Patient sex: M
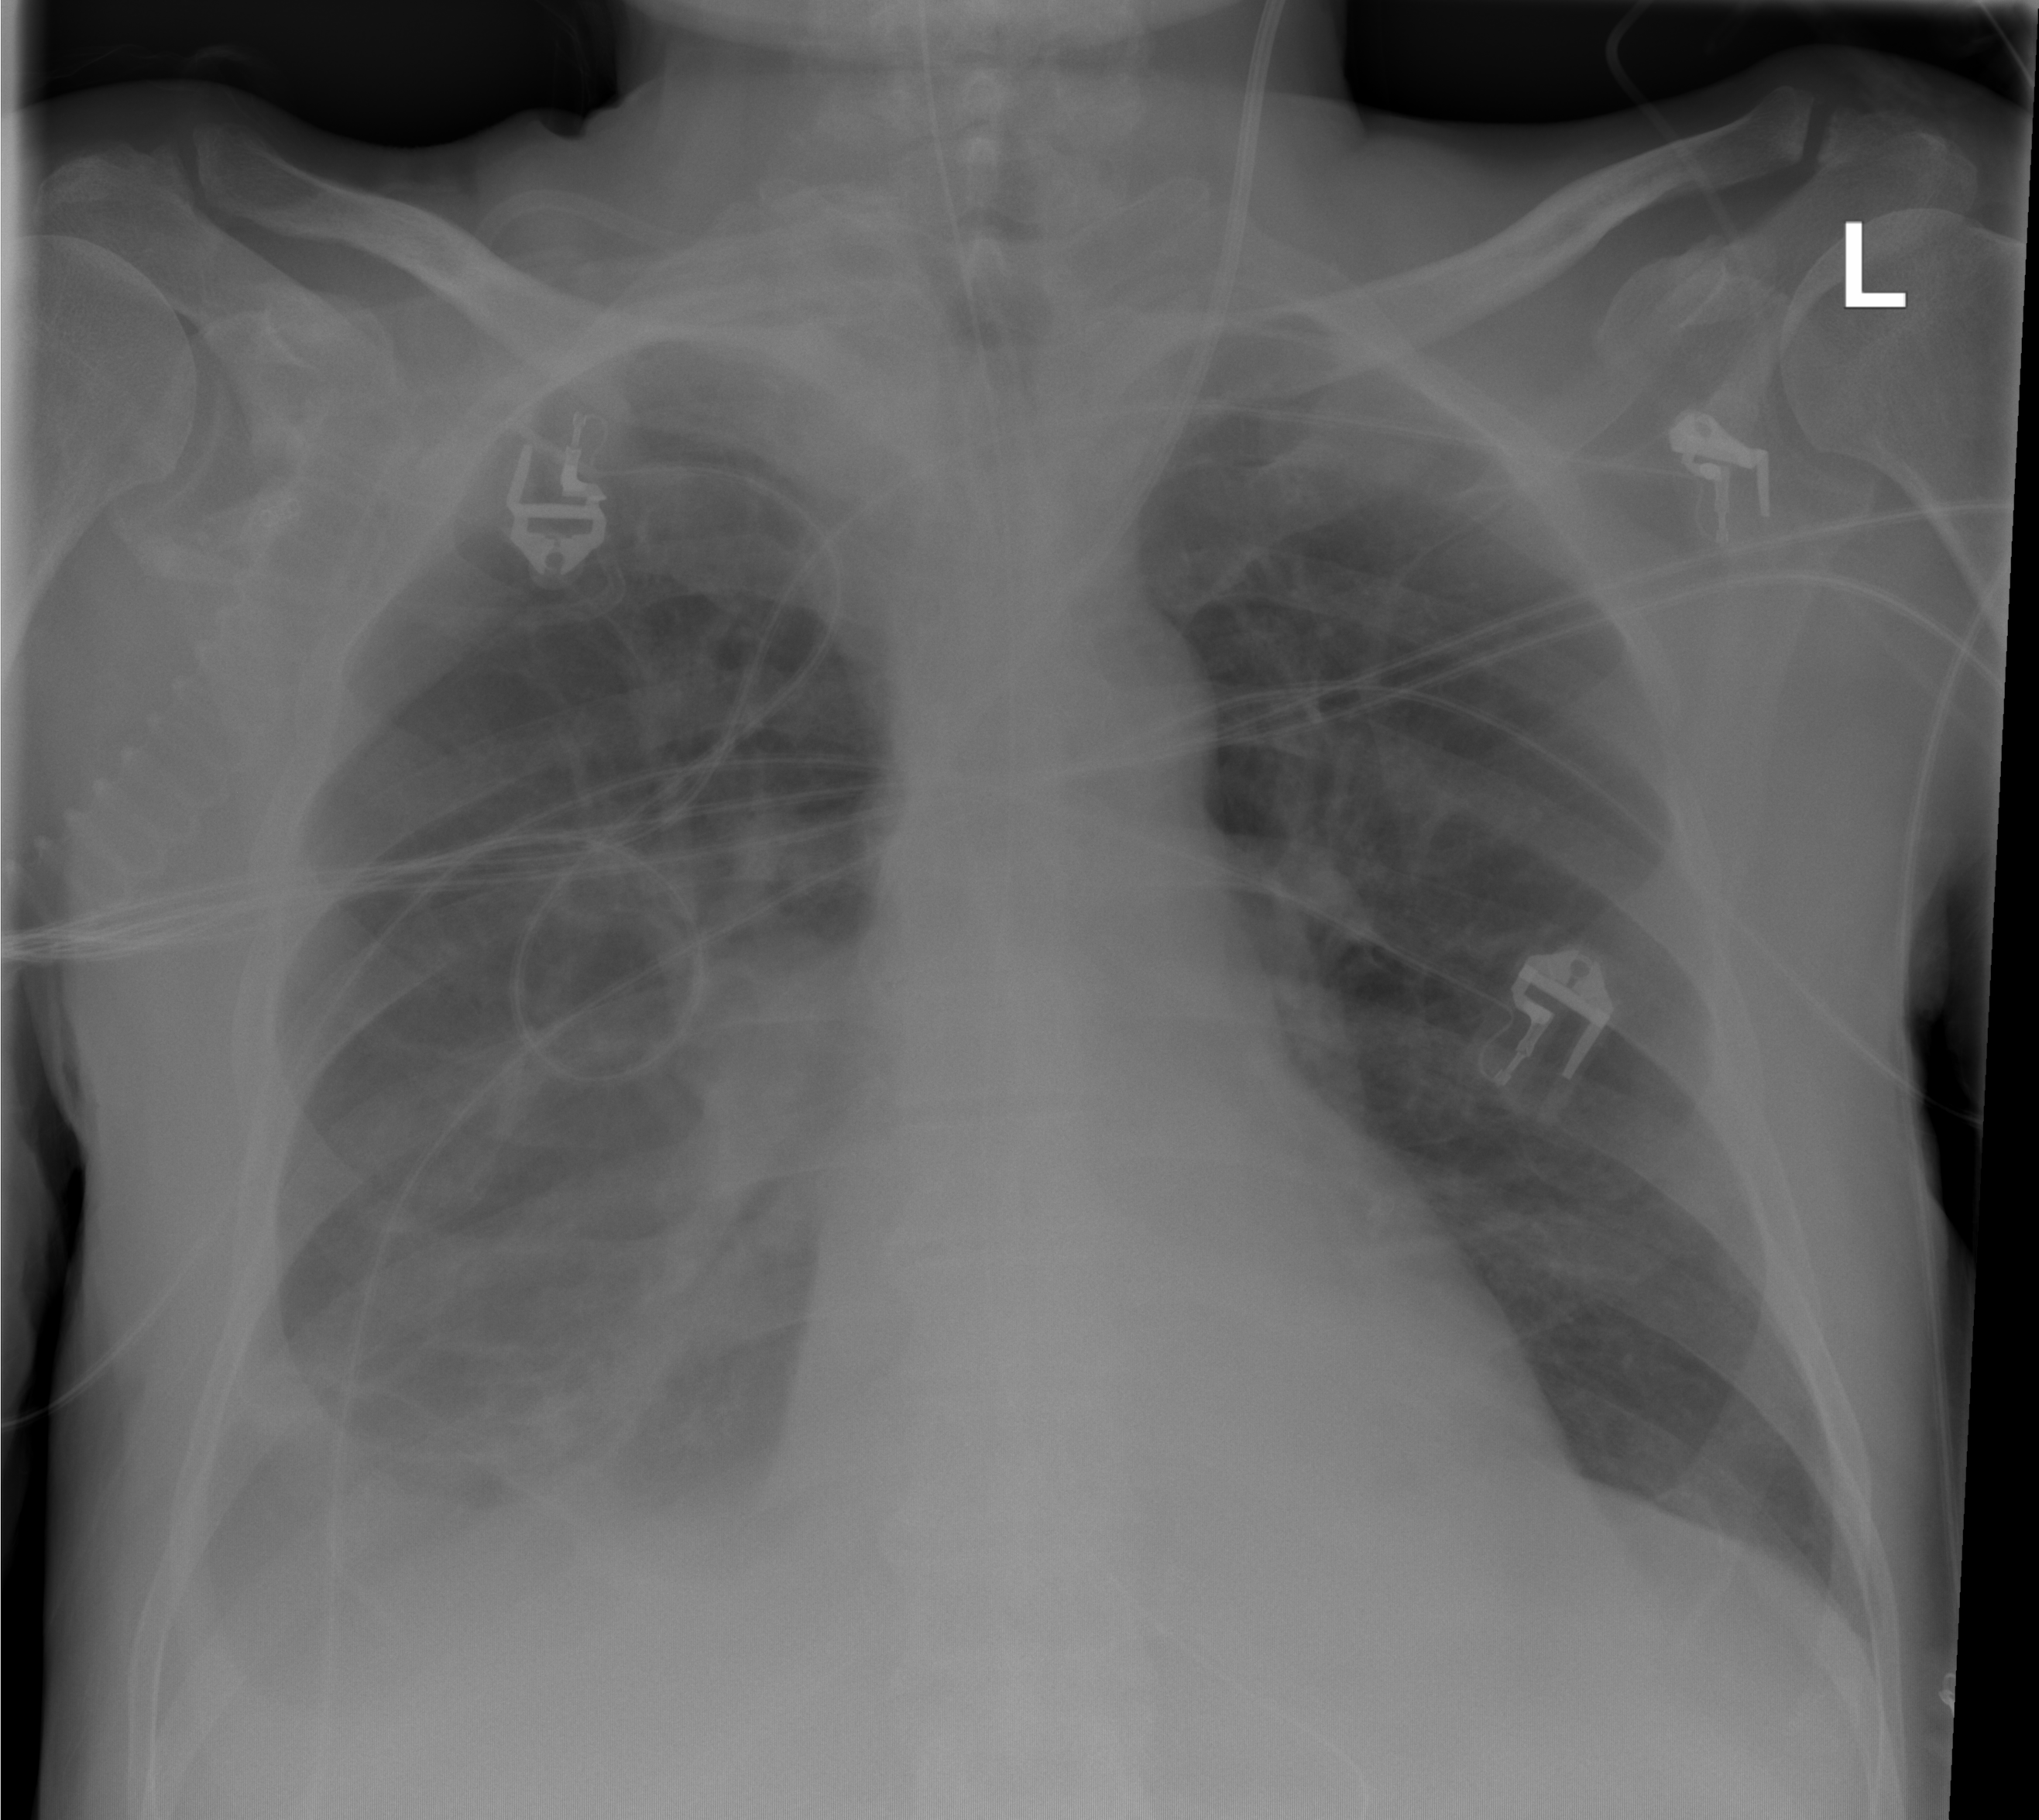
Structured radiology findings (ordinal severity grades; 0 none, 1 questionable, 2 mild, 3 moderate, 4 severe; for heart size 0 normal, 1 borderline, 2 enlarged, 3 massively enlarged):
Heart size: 0
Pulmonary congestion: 0
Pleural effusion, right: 2
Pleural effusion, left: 0
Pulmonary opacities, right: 1
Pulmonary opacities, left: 0
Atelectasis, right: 2
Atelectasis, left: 0